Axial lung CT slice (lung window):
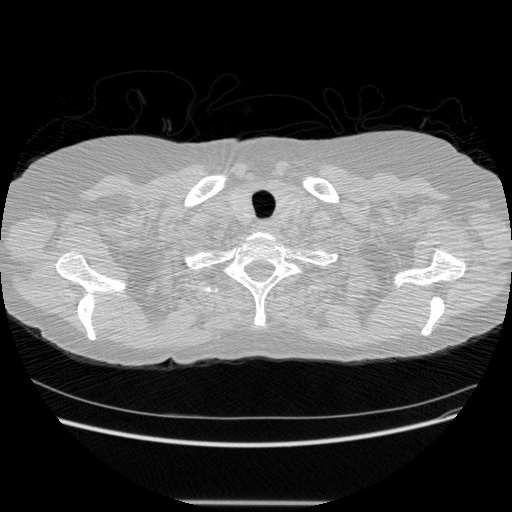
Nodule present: no